Question: I've got a reStructuredText document for which I have a set of images and paragraphs that explain them. I want the images to be left justified and the text to flow around them. If I were doing this in html, I'd just insert '<div class="clearfix"></div>' inbetween the '<p></p>' pairs. In restructured text, I've got something that looks like this:
'''
.. image:: path/to/image.png
:width: 200px
:align: left
very interesting paragraph about path/to/image.png
.. image:: path/to/another/image.png
:width: 200px
:align: left
probably the most interesting paragraph ever about path/to/another/image.png
'''
The result looks something like this screenshot because it doesn't have 'clearfix' classes inbetween things:

How do I fix this in reStructuredText? Is there a better way?
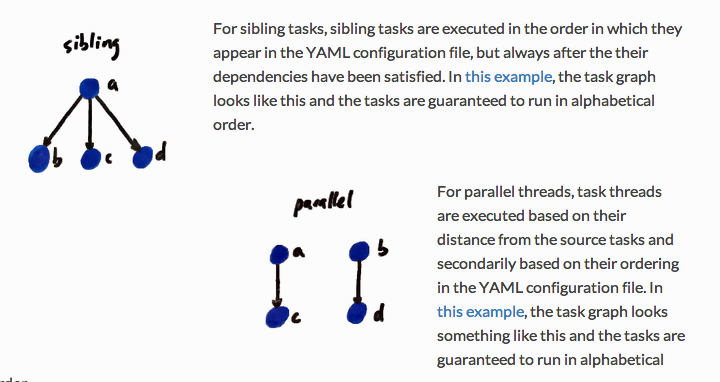
Answer: What you have should work with a default sphinx html build. The wrapping will occur based on text size and image size.
'''
.. image:: path/to/image.png
:width: 200px
:align: left
very interesting paragraph about path/to/image.png
'''
Will produce the following results, one with 200px width, and the other with 400px width. With text wrapping dependent on size.

Additional options are available. If the text takes up less vertical space than the image and you want to include the "clearfix" class you can insert custom html by using the <URL>.
'''
.. raw:: html
<div class="clearfix">
.. image:: path/to/image.png
:width: 200px
:align: left
very interesting paragraph about path/to/image.png
.. raw:: html
</div>
'''